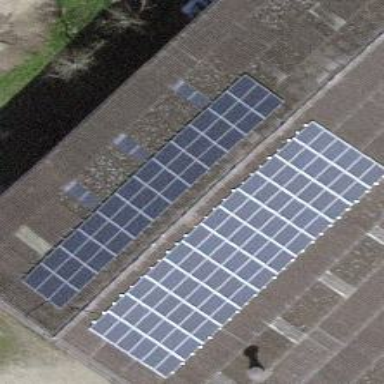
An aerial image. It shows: Solar power generator utilizing photovoltaic technology with solar photovoltaic panels.